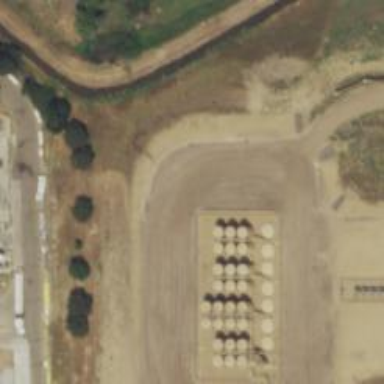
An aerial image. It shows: Storage tank with man-made structure.